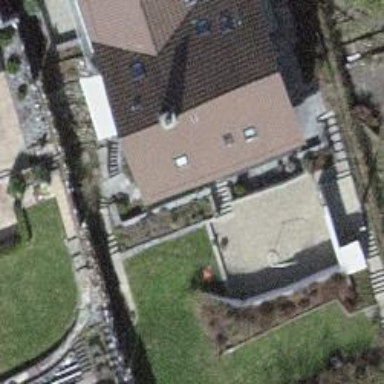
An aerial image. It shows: Detached residential building with gabled roof.